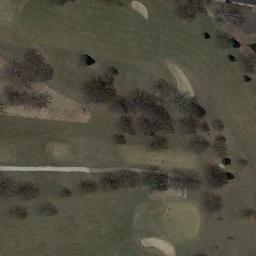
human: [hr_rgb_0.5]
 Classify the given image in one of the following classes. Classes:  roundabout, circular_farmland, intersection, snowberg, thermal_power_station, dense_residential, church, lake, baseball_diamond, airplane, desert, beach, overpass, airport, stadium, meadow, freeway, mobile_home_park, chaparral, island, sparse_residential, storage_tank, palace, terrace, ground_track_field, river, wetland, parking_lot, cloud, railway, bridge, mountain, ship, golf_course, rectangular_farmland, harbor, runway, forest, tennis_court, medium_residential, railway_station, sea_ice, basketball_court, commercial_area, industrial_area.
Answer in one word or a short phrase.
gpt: golf_course